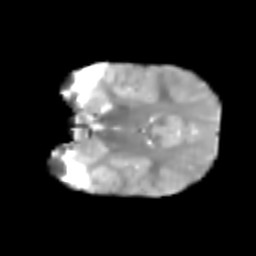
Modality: T2w
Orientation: coronal
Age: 6
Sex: male
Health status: healthy